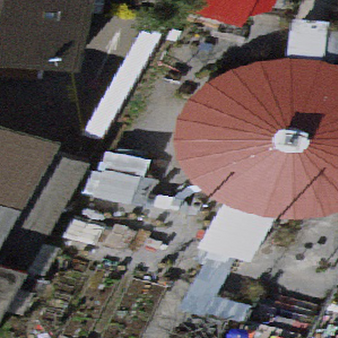
Label: other